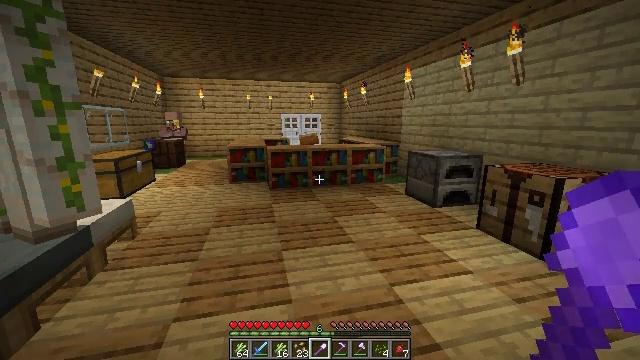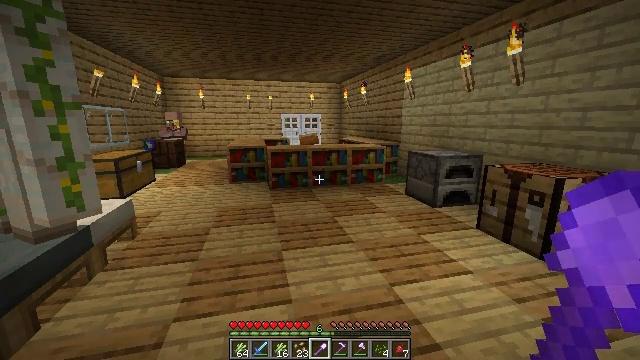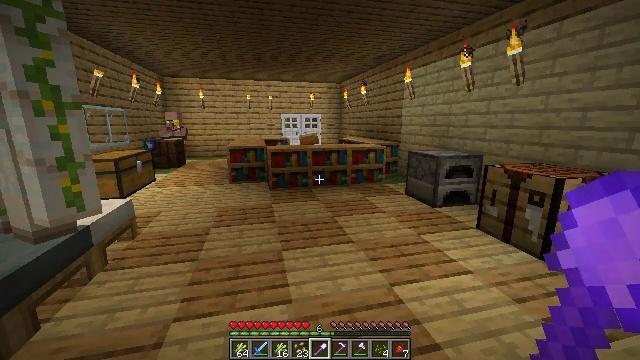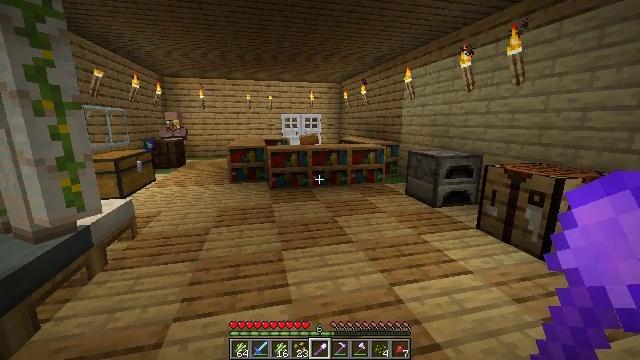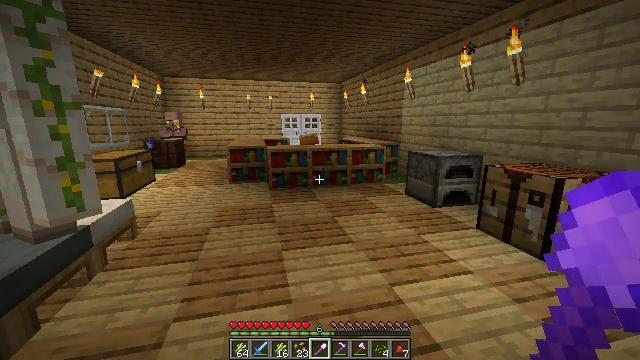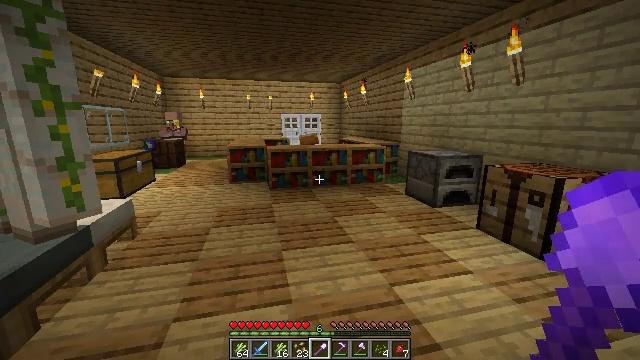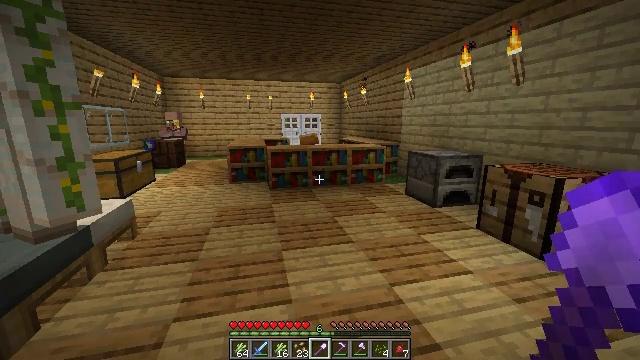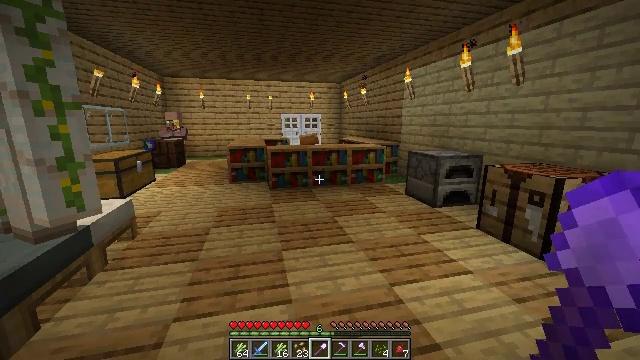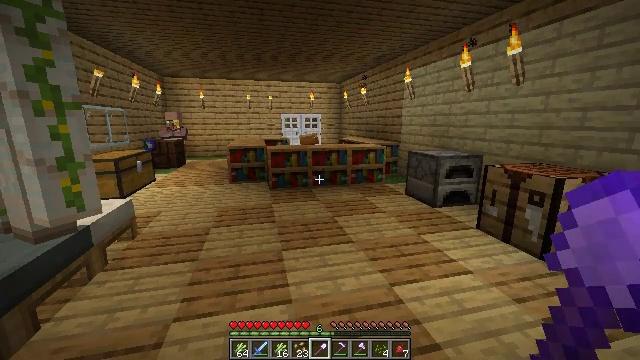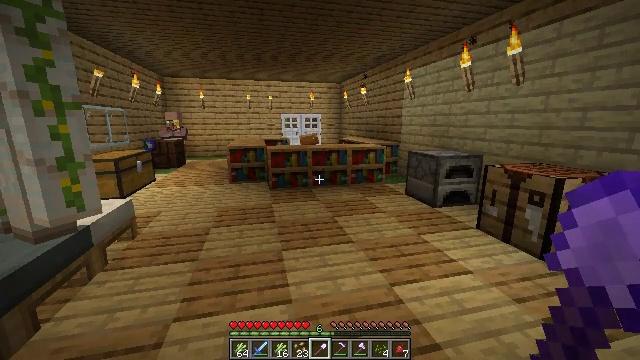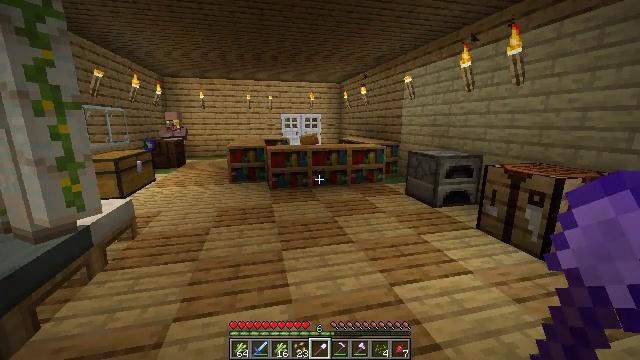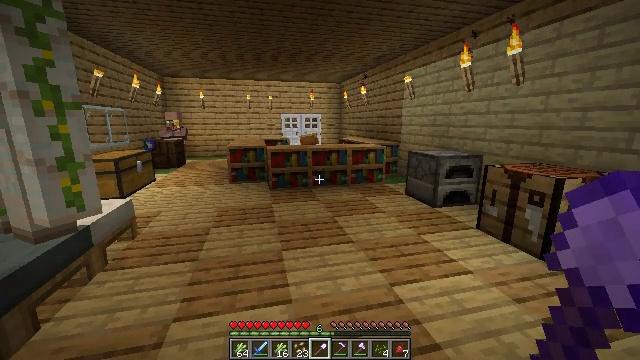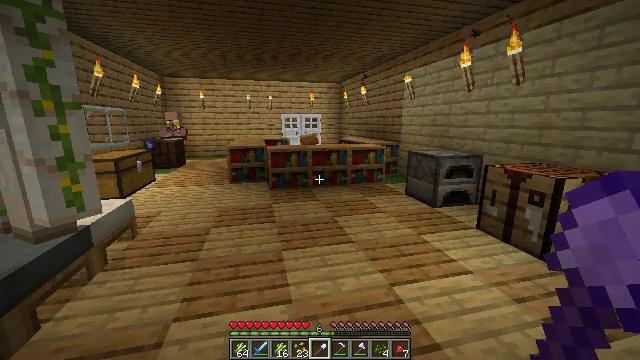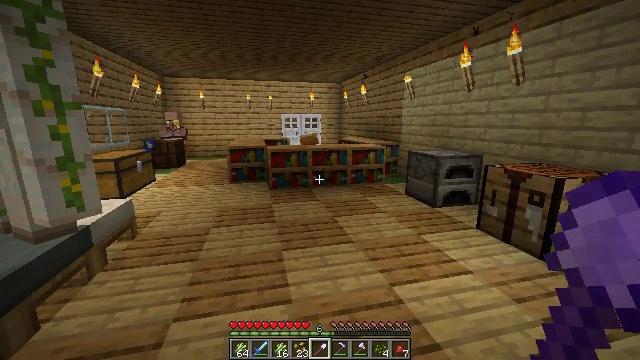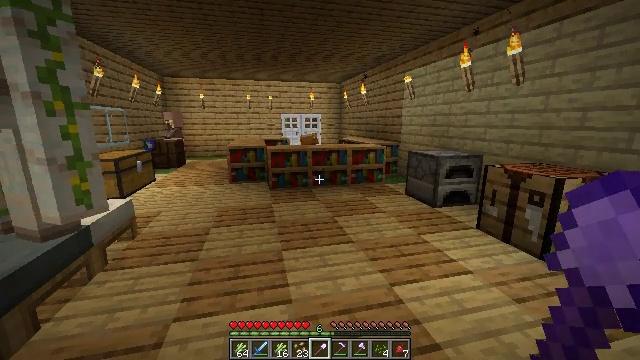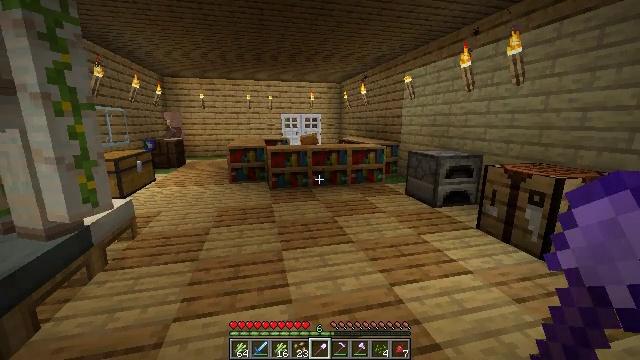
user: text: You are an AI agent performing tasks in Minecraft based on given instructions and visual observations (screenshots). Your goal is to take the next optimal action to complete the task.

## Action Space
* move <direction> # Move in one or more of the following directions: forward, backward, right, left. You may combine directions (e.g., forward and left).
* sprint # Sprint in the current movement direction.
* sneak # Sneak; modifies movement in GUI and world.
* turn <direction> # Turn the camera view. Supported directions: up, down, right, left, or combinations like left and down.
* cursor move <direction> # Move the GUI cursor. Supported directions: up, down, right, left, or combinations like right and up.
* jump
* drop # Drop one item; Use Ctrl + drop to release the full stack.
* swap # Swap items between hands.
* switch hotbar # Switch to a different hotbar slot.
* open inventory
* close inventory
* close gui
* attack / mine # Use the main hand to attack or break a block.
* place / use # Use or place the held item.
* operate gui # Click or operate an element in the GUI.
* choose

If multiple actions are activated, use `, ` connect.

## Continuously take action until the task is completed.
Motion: motion action
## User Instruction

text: Utilize the crafting table to make paper.
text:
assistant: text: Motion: no_op
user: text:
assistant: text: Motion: no_op
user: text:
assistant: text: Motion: no_op
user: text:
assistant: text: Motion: no_op
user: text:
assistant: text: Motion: no_op
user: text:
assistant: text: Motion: no_op
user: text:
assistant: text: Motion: no_op
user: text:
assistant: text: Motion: no_op
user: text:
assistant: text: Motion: no_op
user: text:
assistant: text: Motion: no_op
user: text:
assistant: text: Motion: no_op
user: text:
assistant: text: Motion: no_op
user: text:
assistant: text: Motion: no_op
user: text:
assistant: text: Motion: no_op
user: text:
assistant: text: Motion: no_op
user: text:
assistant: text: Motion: move forward
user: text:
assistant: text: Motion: move forward
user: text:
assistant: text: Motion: move forward
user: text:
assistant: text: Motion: move forward
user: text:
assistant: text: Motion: move forward
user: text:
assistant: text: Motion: move forward
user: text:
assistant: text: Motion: move forward, turn left
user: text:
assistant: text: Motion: move forward, turn left
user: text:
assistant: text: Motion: move forward, turn left
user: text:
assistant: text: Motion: move forward, turn left
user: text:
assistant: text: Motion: move forward, turn left
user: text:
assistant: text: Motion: move forward, turn left
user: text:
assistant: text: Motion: move forward, turn left
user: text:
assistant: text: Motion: move forward, turn left
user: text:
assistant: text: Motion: move forward, turn left